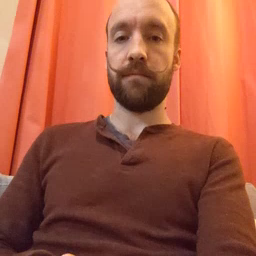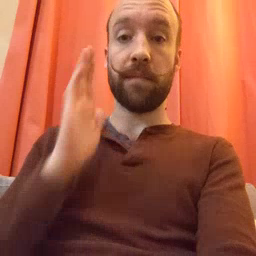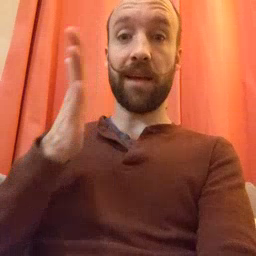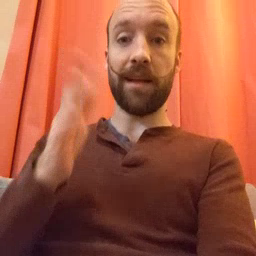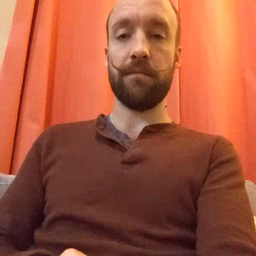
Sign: will